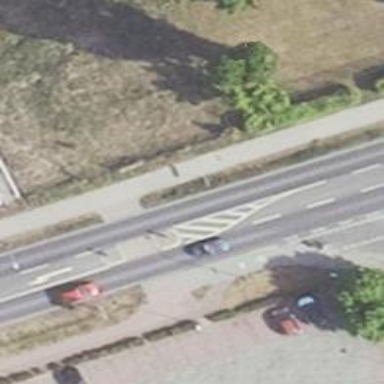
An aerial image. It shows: Secondary road with separate sidewalks on both sides. The road has asphalt surface.